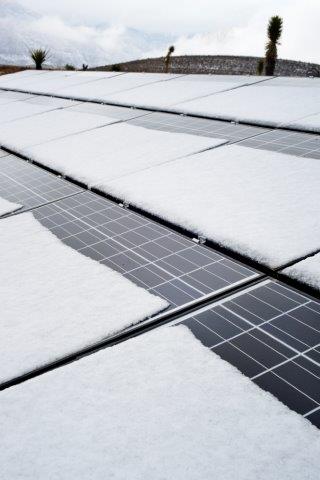
Label: Snow-Covered